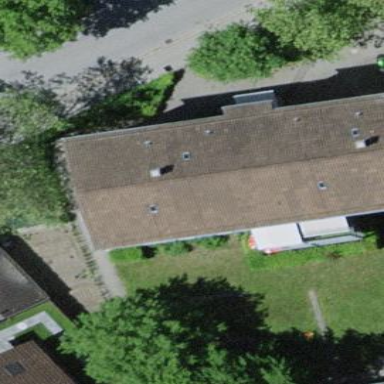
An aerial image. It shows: View of apartment building.